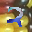
Label: 2